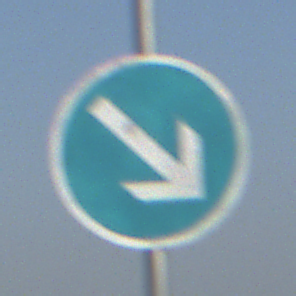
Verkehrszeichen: VorgeschriebeneVorbeifahrtRechts
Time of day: SunriseSunset
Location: Outdoor (Urban)
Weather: Clear
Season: NotSpecified
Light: Natural